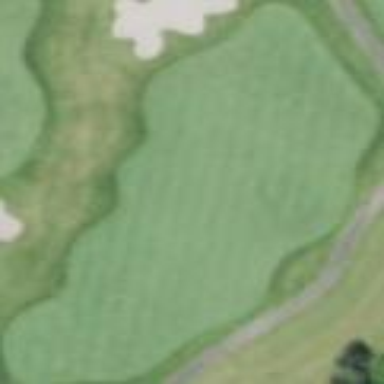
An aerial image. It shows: Golf fairway surrounded by grass.